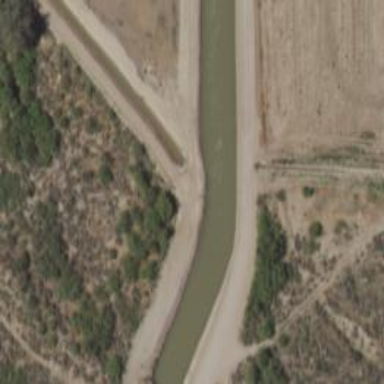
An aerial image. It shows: Irrigation culvert tunnel.